Interaction volume radius: 5 \u00c5
Interaction volume height: 30 \u00c5
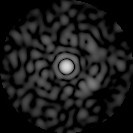
Disorder parameter: 0.819